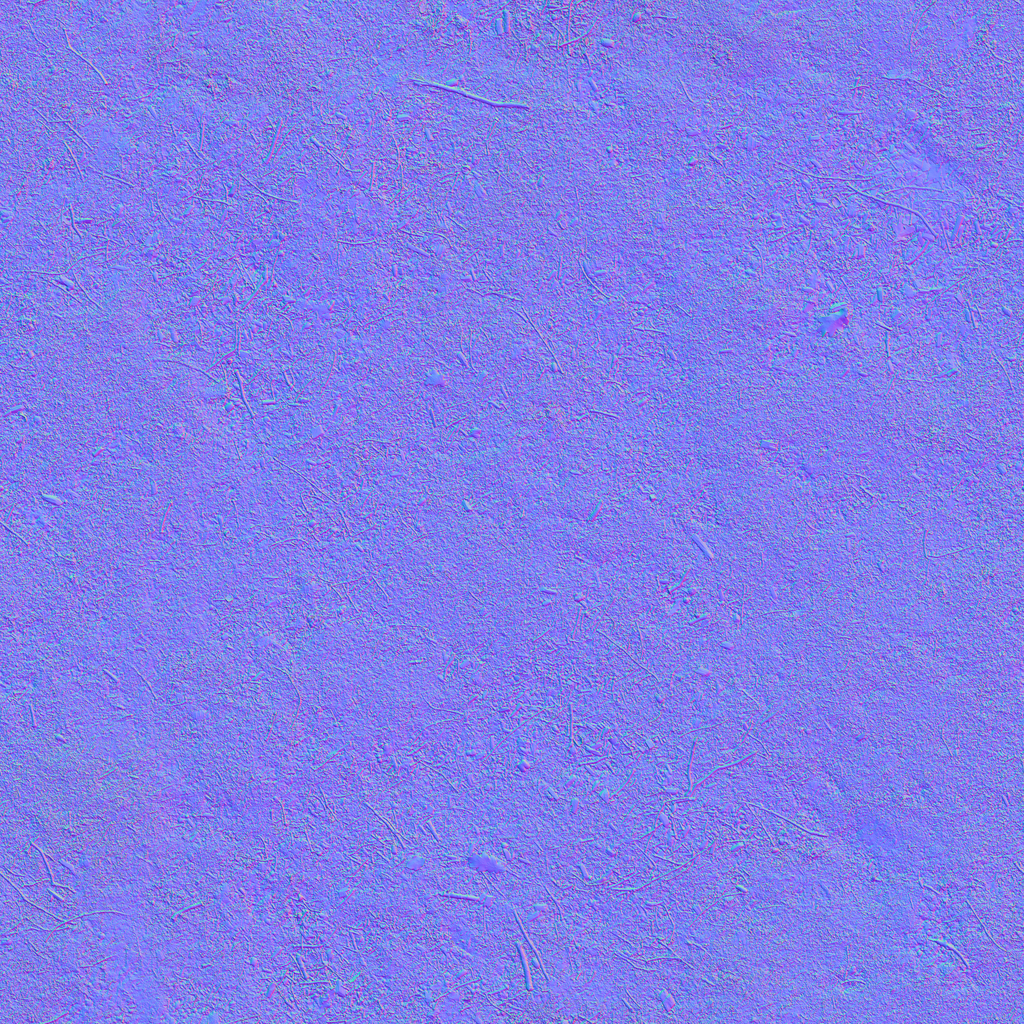
Texture map type: NormalGL